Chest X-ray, AP view. Patient: 32 years old, sex M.
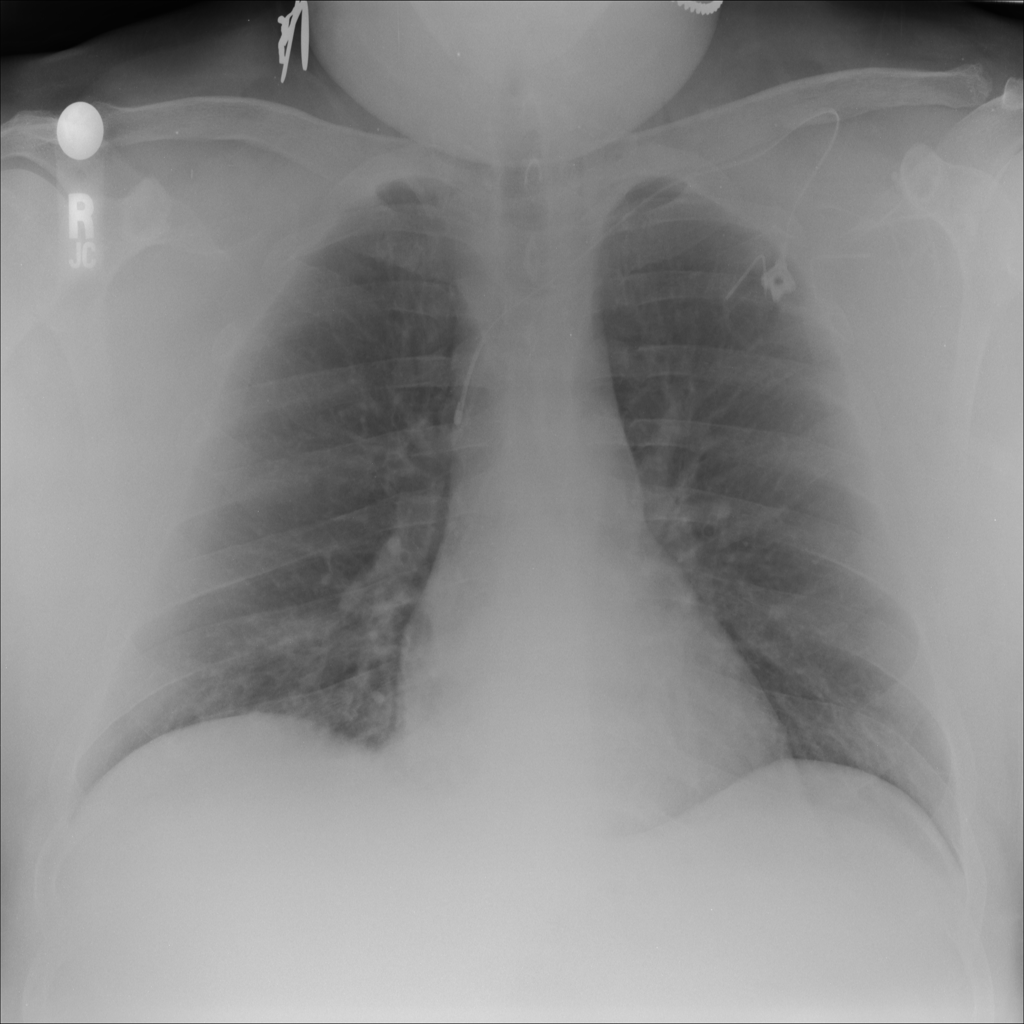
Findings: No Finding